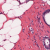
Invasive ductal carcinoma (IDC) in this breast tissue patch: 0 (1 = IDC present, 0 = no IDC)